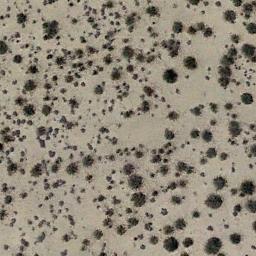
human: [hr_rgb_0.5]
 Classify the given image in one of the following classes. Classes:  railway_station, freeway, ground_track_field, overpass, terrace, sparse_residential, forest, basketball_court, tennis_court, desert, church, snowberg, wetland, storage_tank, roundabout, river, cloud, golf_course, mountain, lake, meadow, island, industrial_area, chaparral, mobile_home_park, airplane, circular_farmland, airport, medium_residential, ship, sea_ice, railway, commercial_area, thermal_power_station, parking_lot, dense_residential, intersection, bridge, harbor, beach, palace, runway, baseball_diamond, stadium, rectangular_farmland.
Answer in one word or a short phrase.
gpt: chaparral